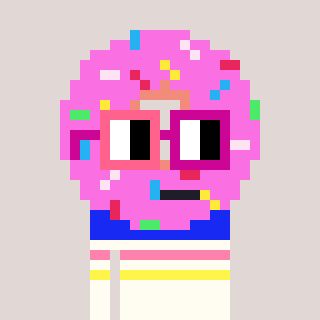
a pixel art character with square pink and red glasses, a doughnut-shaped head and a grayscale-colored body on a warm background